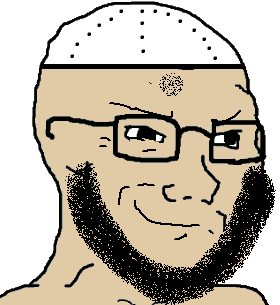
Label: 5_Soyjak